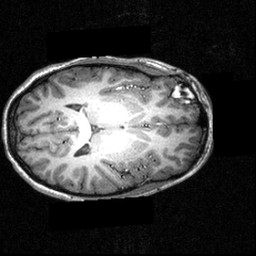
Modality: T1w
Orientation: axial
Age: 16
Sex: female
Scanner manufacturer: siemens
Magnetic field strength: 3.951 T
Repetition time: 1.5 s
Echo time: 0.00335 s